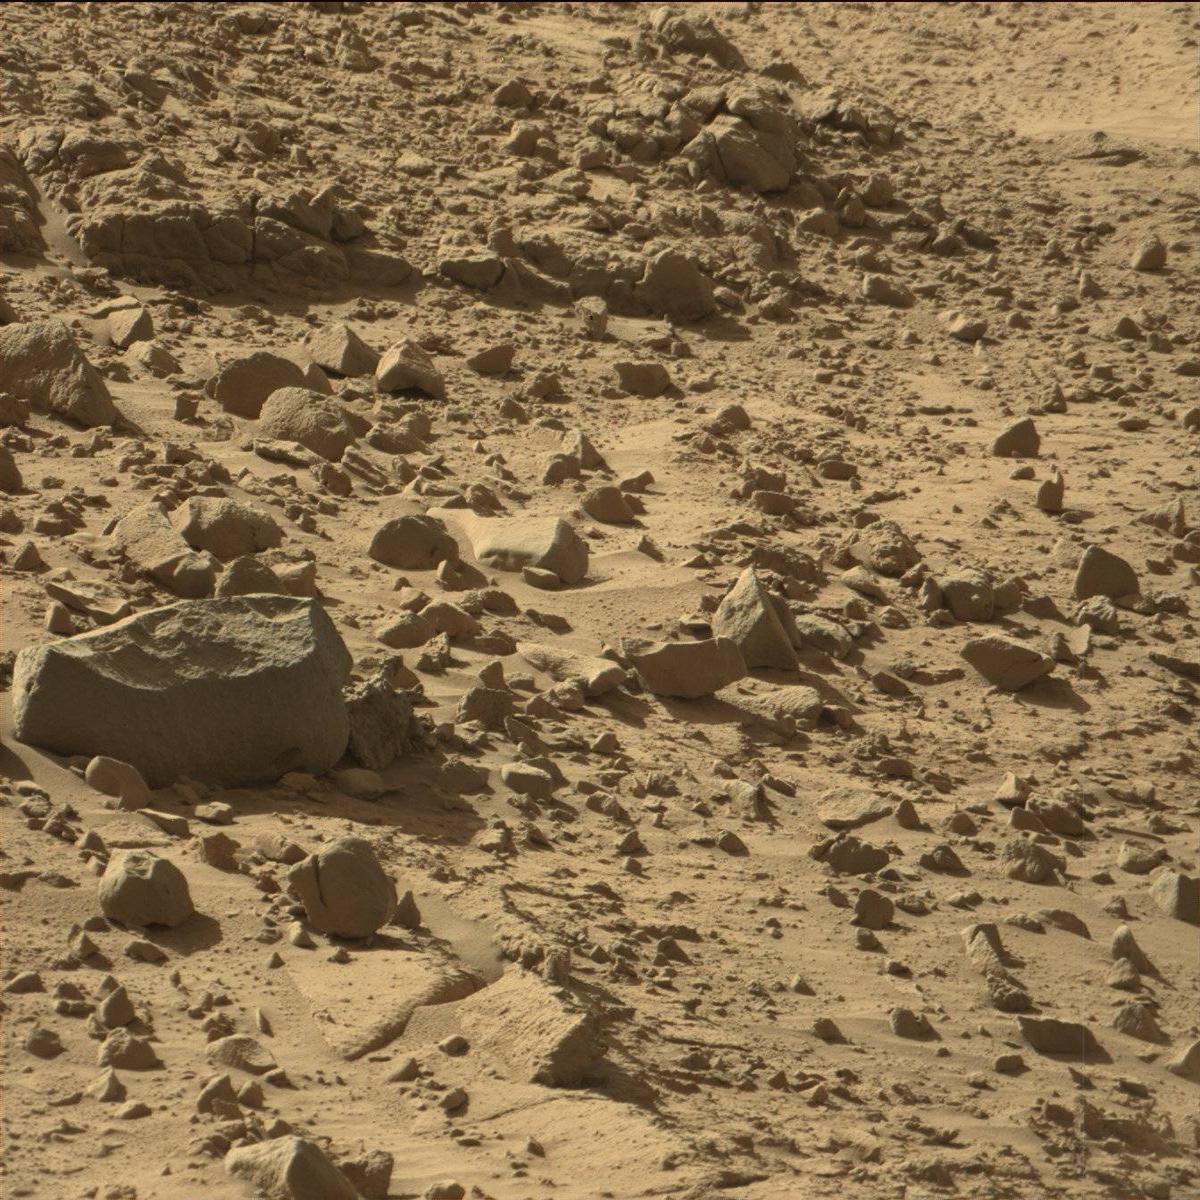
Terrain classes present: Bedrock, Rock, Sand / Soil